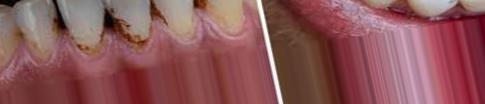
Condition: Tooth Discoloration